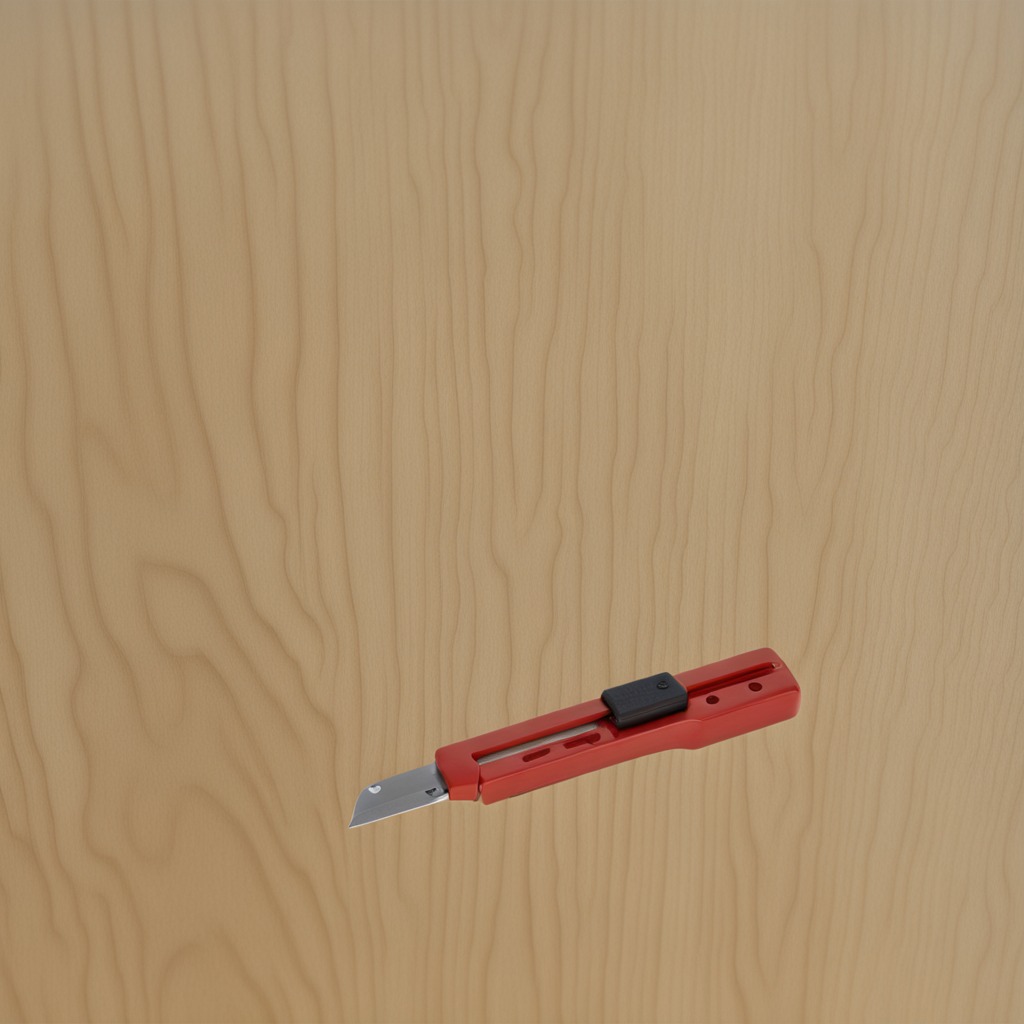
A utility knife is lying on the plywood surface in a paint workshop lit by afternoon window light.